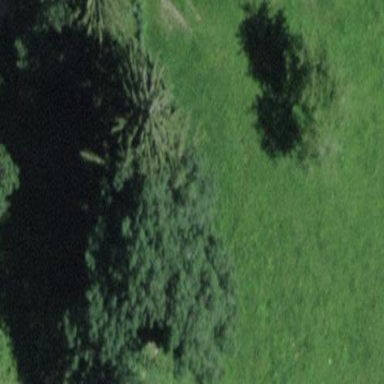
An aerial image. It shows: Forest area.